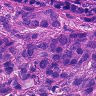
Metastatic tissue present: yes